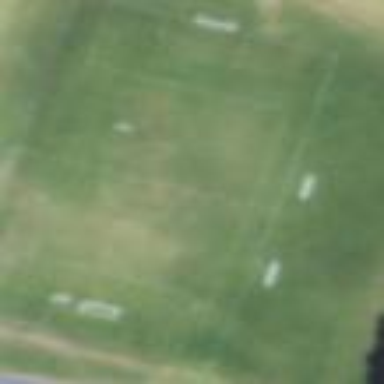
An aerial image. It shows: Grass pitch used for soccer.